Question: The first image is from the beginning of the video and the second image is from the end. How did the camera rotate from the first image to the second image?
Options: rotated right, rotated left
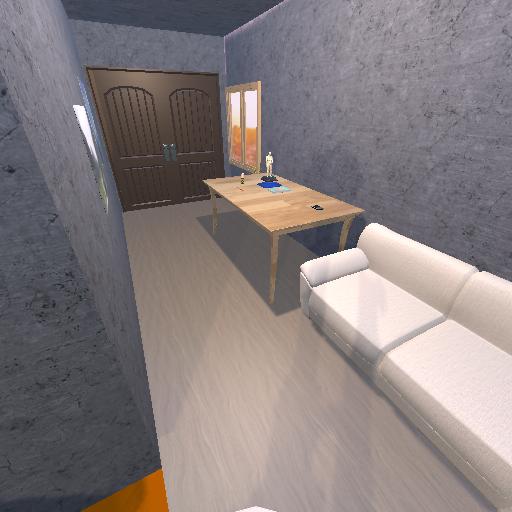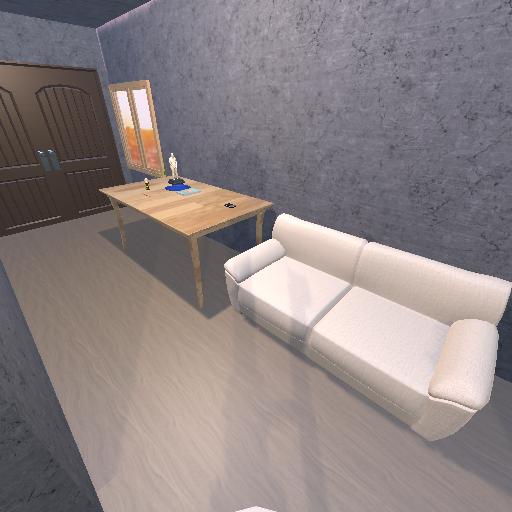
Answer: rotated right